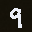
Label: 9